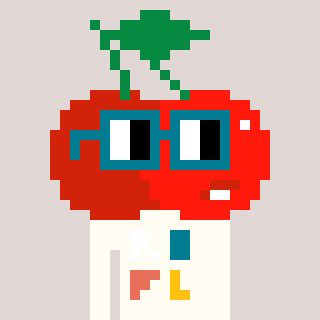
a pixel art character with square dark green glasses, a cherry-shaped head and a grayscale-colored body on a warm background